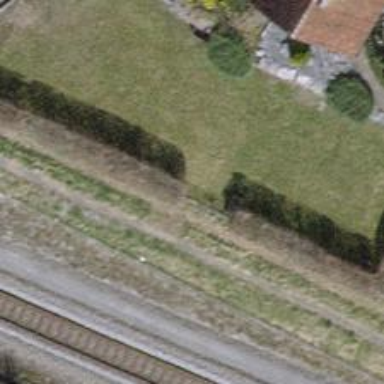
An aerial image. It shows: Hedge acting as barrier.